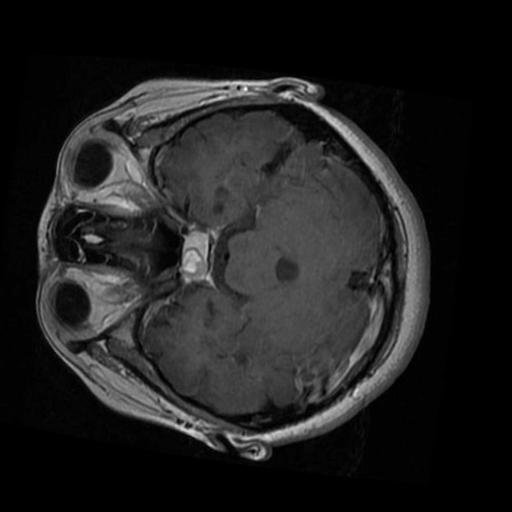
Label: brain_tumor